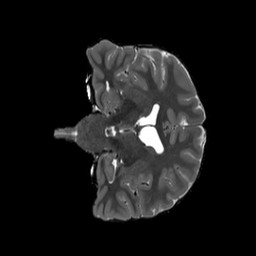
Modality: T2w
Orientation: coronal
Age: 20
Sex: male
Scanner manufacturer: siemens
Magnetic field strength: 3 T
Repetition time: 3.2 s
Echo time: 0.566 s